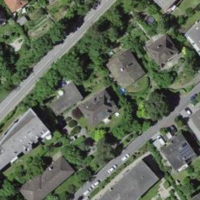
EUNIS habitat code: 55
Species observed at this site:
Galium aparine
Tanacetum parthenium